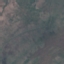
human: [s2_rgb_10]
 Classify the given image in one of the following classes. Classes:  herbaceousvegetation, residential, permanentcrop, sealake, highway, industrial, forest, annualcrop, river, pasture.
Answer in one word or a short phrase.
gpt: HerbaceousVegetation